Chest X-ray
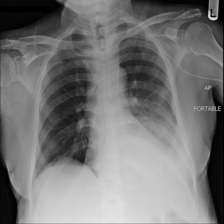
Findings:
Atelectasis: negative
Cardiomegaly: negative
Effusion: positive
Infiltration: negative
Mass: negative
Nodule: negative
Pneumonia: negative
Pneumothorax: negative
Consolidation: negative
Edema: negative
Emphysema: negative
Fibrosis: negative
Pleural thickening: negative
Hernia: negative